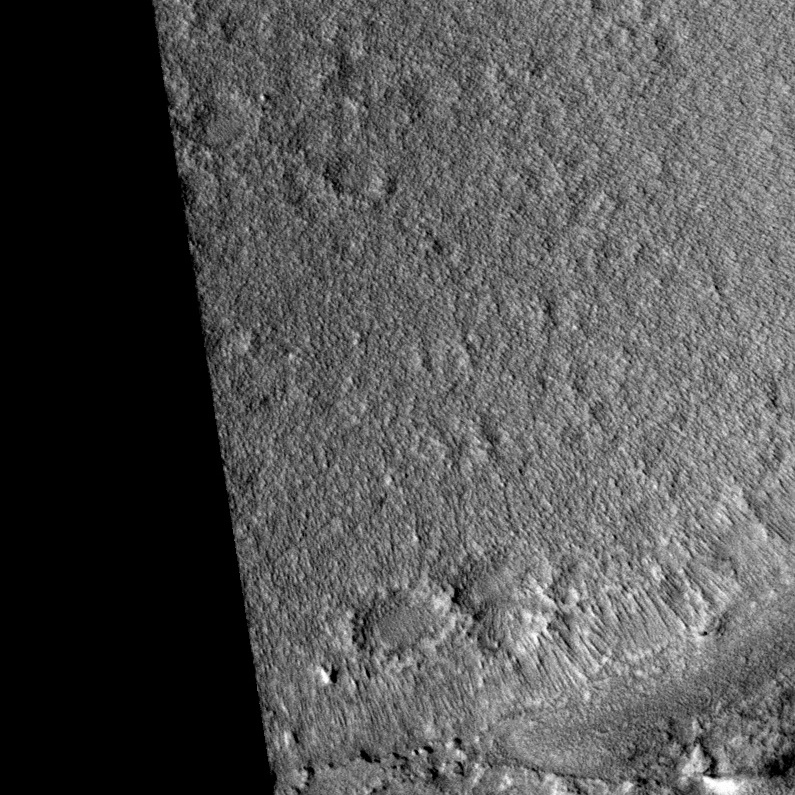
Label: dustdevil